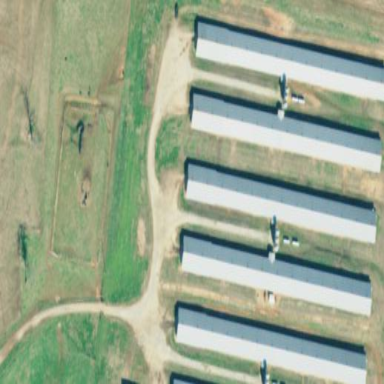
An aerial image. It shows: Poultry farmyard is depicted in the image.